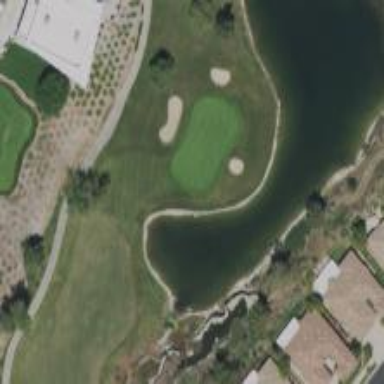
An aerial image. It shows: Golf hole.